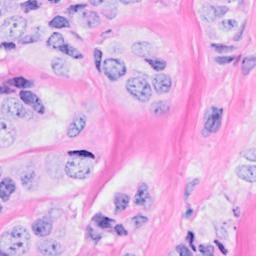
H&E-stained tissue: Breast